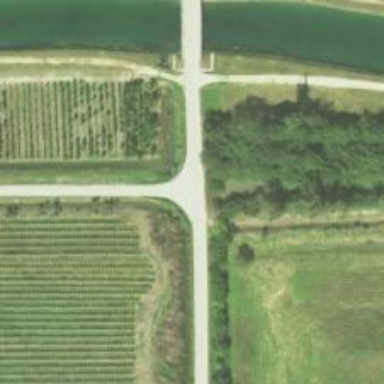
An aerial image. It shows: Abandoned road.